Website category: sports
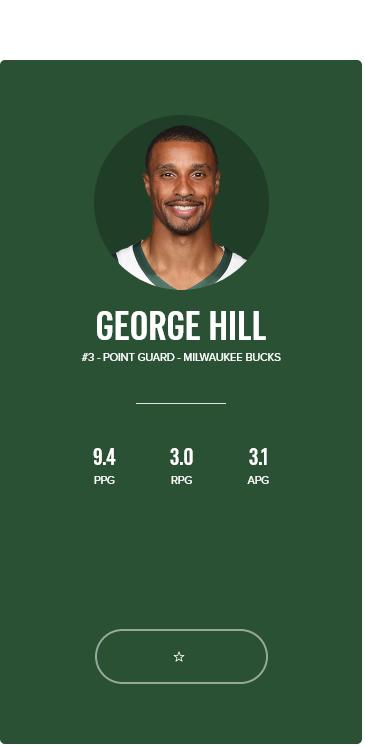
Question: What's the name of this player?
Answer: GEORGE HILL

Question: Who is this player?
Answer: GEORGE HILL

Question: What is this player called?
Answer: GEORGE HILL

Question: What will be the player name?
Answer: GEORGE HILL

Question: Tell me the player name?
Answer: GEORGE HILL

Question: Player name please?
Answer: GEORGE HILL

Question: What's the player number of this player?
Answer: #3

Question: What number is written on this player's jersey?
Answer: #3

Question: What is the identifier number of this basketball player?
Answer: #3

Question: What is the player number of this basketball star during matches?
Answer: #3

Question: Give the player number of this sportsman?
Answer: #3

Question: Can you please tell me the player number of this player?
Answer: #3

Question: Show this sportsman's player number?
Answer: #3

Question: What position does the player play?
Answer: POINT GUARD

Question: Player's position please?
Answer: POINT GUARD

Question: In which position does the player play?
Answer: POINT GUARD

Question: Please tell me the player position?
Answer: POINT GUARD

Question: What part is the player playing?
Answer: POINT GUARD

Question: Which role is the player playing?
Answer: POINT GUARD

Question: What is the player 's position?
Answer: POINT GUARD

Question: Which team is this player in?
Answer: MILWAUKEE BUCKS

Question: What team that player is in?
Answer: MILWAUKEE BUCKS

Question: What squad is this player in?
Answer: MILWAUKEE BUCKS

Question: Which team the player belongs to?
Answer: MILWAUKEE BUCKS

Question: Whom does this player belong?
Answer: MILWAUKEE BUCKS

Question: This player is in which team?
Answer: MILWAUKEE BUCKS

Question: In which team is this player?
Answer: MILWAUKEE BUCKS

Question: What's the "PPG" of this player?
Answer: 9.4

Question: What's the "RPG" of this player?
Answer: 3.0

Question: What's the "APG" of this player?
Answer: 3.1

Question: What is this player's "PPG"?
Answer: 9.4

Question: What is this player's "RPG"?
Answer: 3.0

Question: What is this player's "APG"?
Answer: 3.1

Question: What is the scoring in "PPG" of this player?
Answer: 9.4

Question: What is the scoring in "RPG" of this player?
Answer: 3.0

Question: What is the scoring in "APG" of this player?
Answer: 3.1

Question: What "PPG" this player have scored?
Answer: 9.4

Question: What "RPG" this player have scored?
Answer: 3.0

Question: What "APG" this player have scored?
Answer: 3.1

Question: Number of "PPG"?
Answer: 9.4

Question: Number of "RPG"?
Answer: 3.0

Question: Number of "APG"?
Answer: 3.1

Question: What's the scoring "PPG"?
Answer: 9.4

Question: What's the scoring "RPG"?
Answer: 3.0

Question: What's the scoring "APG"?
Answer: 3.1